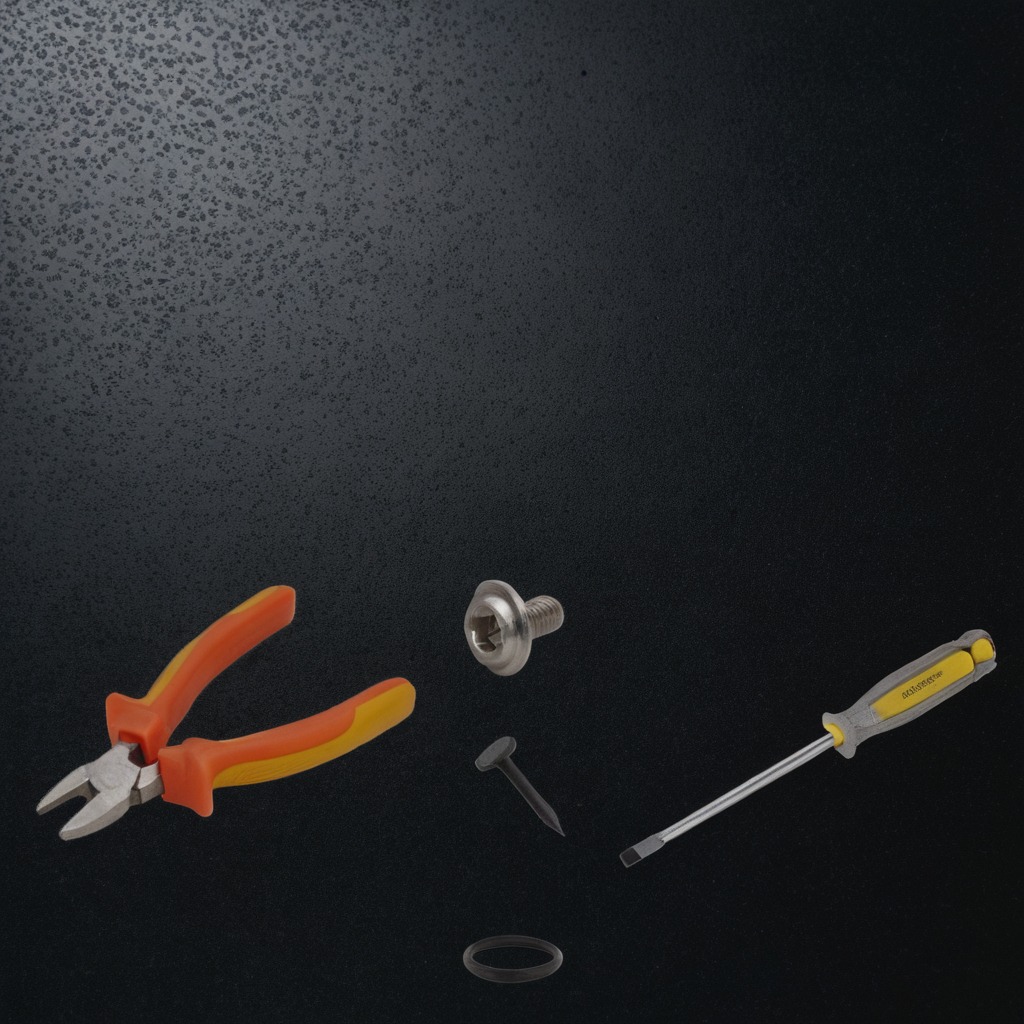
A rubber o-ring, a metal machine screw, an iron nail, pliers, and a screwdriver are lying on the clean granite tabletop.